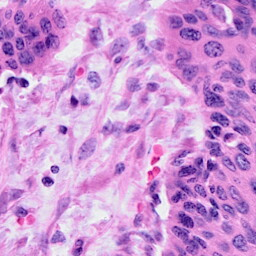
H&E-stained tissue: Cervix